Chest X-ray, AP view. Patient: 71 years old, sex M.
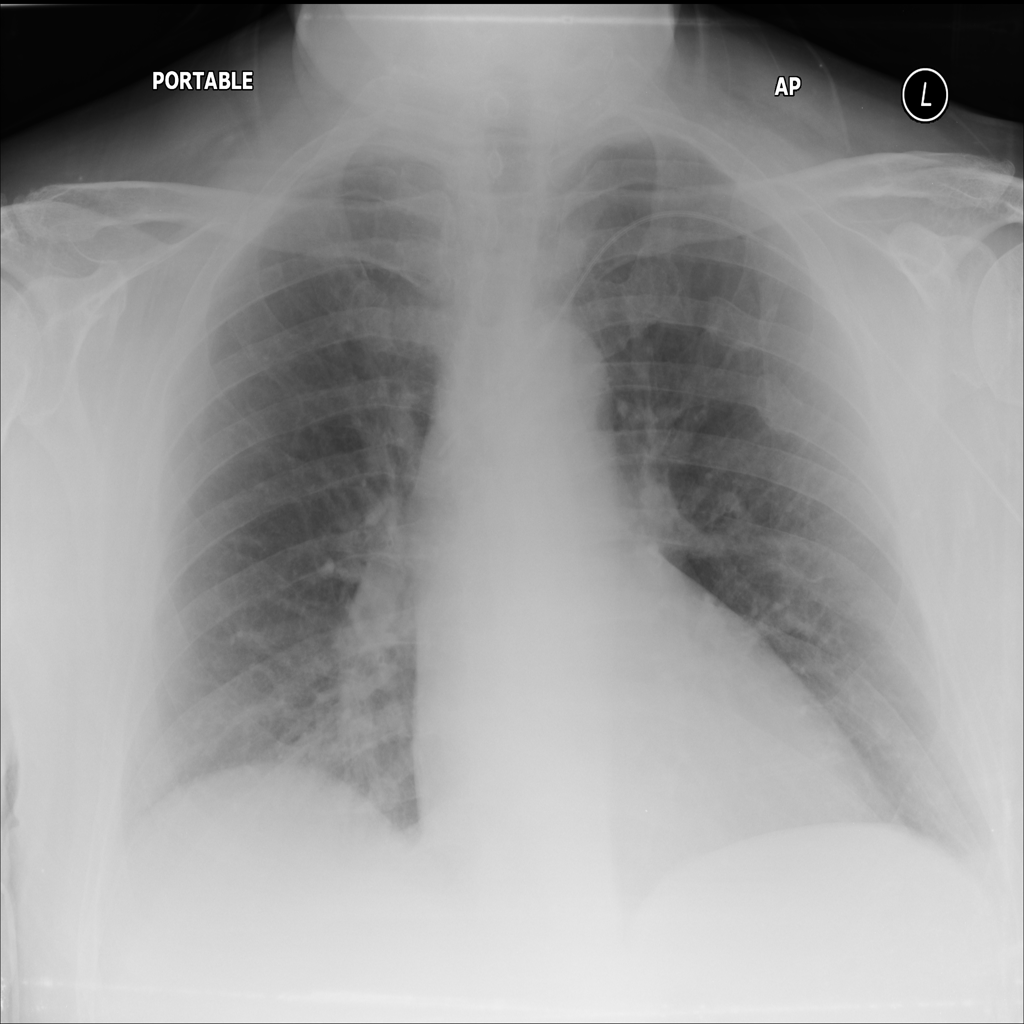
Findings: No Finding